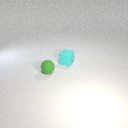
small cyan rubber cube to the right of small green rubber sphere